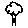
Label: tree